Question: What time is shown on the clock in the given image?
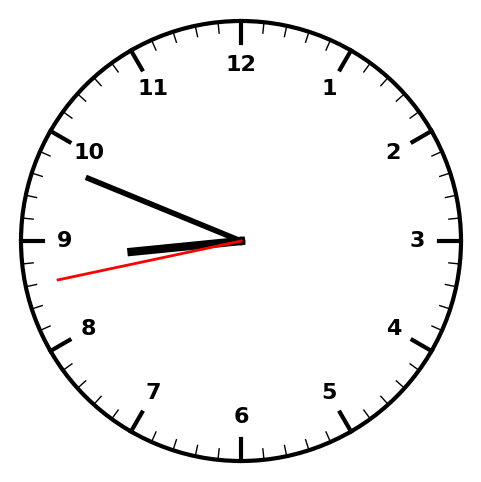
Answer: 08:48:43